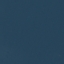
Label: SeaLake